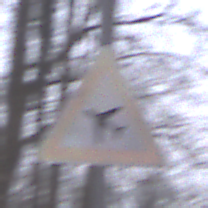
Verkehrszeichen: FlugbetriebRechts
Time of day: Midday
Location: Outdoor (Nature)
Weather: Overcast
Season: Autumn
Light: Natural